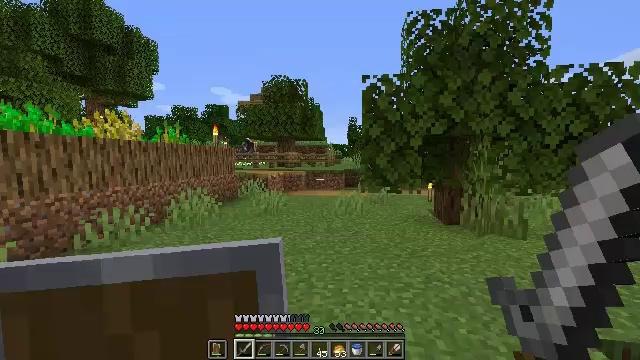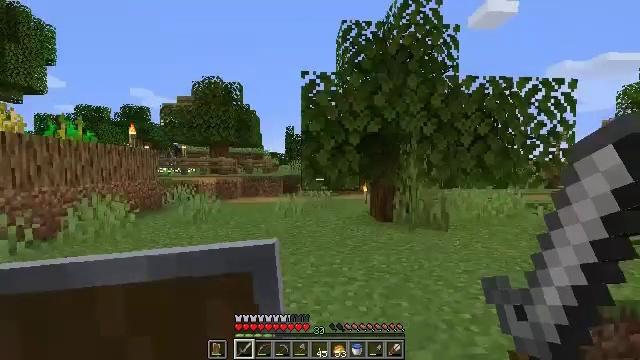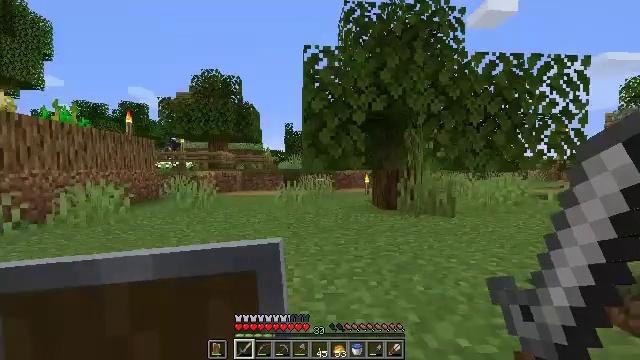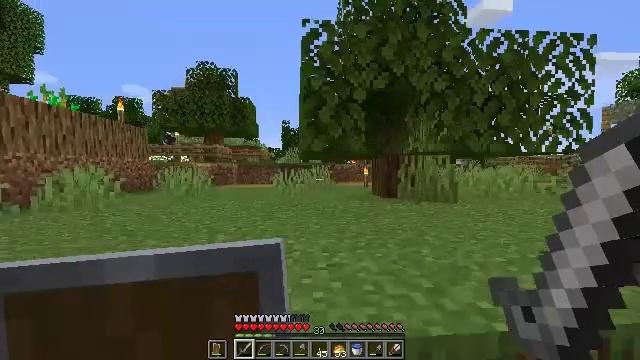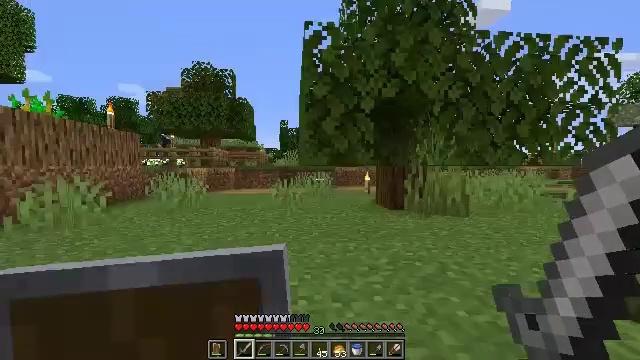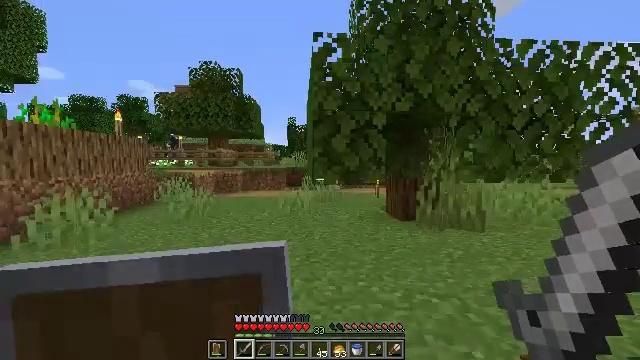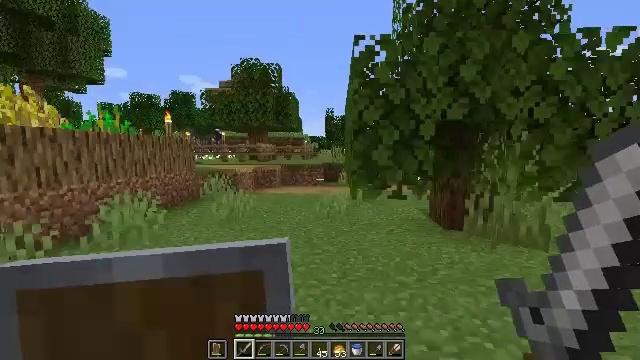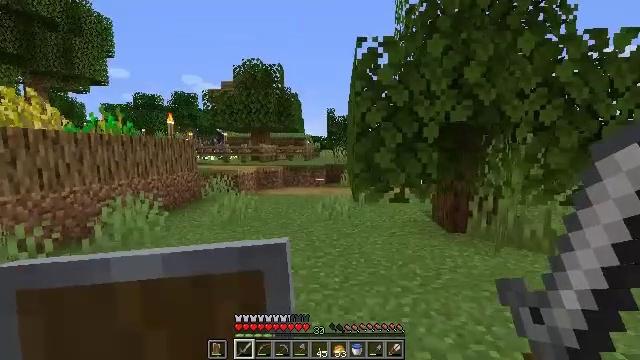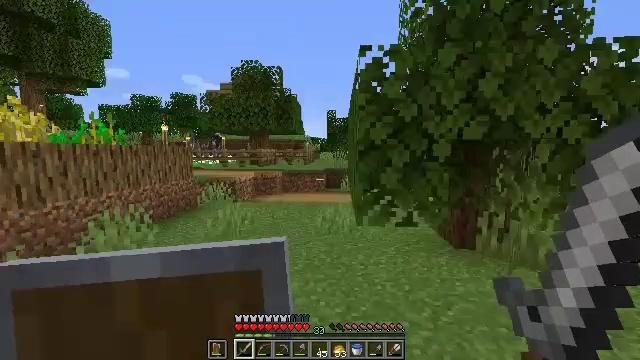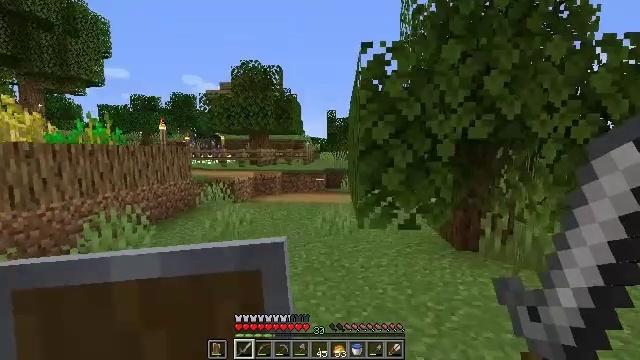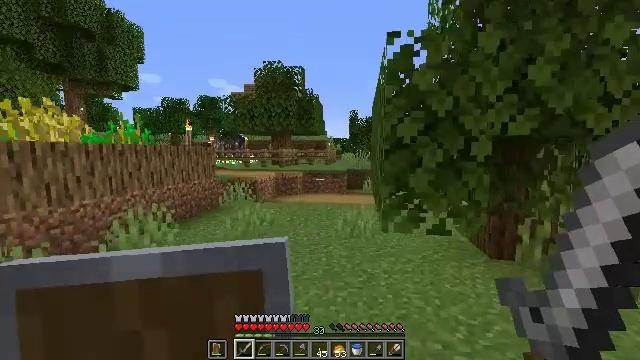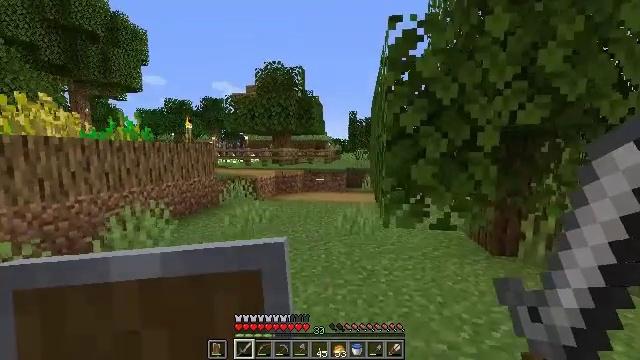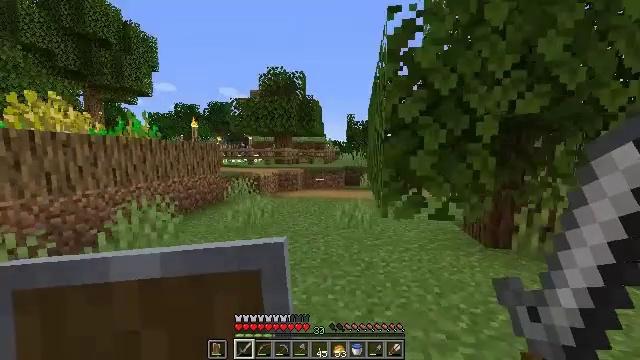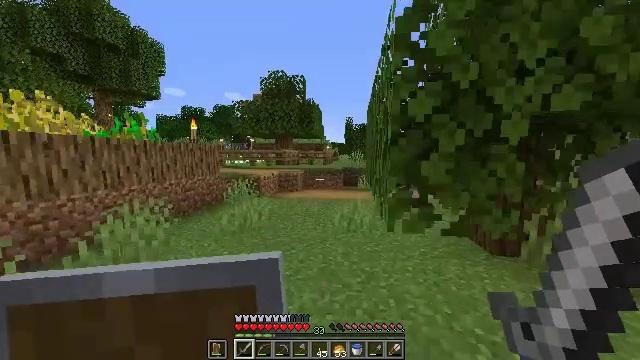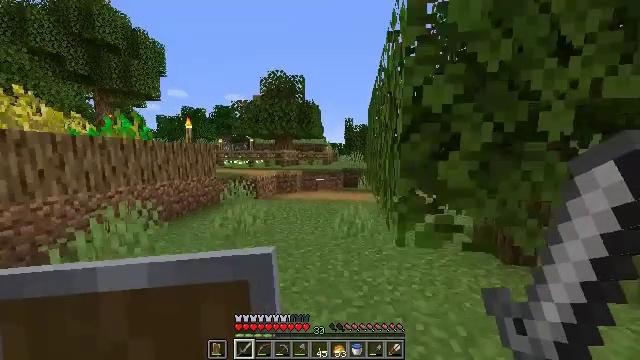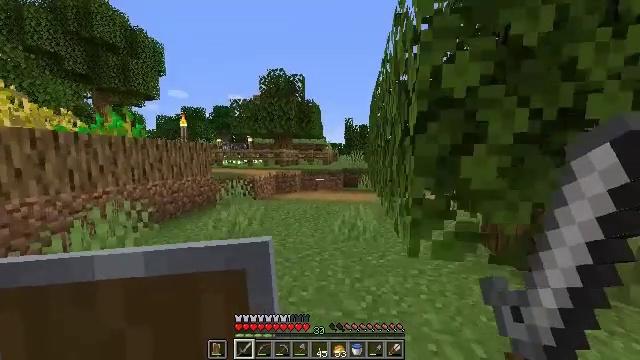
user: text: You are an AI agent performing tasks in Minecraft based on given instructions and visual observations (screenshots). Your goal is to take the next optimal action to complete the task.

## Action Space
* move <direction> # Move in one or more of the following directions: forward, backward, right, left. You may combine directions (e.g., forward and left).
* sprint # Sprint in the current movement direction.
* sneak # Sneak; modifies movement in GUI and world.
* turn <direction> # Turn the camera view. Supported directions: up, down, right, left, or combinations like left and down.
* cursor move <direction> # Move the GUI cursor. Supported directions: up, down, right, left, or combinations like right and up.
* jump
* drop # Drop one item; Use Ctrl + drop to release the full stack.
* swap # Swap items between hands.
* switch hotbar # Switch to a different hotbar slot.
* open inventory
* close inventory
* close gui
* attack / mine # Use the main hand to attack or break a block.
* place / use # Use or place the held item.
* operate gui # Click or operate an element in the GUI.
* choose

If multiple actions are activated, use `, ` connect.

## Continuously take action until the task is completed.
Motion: motion action
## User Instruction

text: Attack the oak trapdoor to recycle it.
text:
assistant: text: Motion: move forward, turn right and up
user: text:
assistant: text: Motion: move forward
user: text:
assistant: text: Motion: move forward
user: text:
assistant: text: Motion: move forward, jump
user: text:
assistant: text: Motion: move forward, turn left and down, jump
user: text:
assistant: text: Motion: move forward, turn left and down
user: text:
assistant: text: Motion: move forward
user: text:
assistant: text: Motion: move forward
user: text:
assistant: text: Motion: move forward
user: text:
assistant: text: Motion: move forward, sprint, turn left
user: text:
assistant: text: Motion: move forward, sprint
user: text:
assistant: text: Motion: move forward, sprint
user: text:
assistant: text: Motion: move forward, sprint
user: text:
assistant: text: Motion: move forward, sprint
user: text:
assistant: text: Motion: move forward, sprint
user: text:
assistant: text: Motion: move forward, sprint
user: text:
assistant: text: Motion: move forward
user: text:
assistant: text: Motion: move forward
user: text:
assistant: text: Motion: move forward and move left
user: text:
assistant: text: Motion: move forward and move left
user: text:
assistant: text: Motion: move forward and move left
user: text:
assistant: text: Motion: move forward
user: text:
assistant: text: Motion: move forward, sprint, turn right and up
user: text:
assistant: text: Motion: move forward, sprint
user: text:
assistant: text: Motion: move forward
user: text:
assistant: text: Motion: move forward
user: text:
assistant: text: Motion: move forward
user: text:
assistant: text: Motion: move forward
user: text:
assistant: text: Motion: move forward
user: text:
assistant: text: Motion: move forward